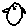
Label: bird